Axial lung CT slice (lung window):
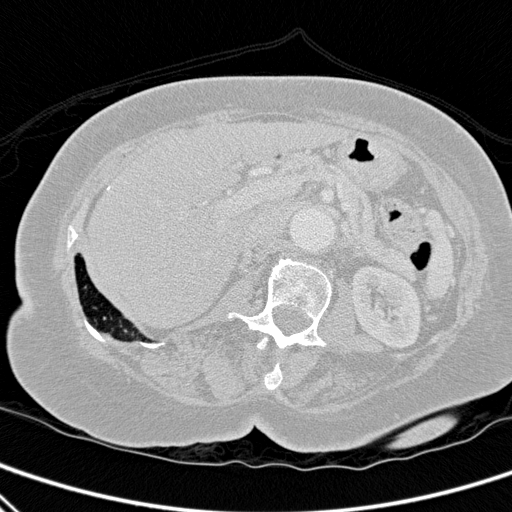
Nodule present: no